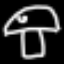
Label: mushroom